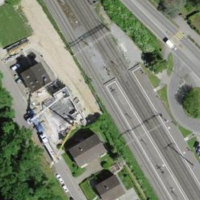
EUNIS habitat code: 57
Species observed at this site:
Lamium galeobdolon